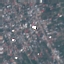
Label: Residential